Question: Hi have a app with a actionbar sherlock and a listview that shows 1 imageview and 2 textviews, but the actionbar blocks the first row in listview. (See image here)
This is the code
'''
<?xml version="1.0" encoding="utf-8"?>
<LinearLayout xmlns:android="http://schemas.android.com/apk/res/android"
android:id="@+id/settings"
android:layout_width="fill_parent"
android:layout_height="fill_parent"
android:orientation="vertical" >
<ListView
android:id="@+id/android:list"
android:layout_width="wrap_content"
android:layout_height="538dp"/>
</LinearLayout>
'''
and the row.xml
'''
<?xml version="1.0" encoding="utf-8"?>
<LinearLayout xmlns:android="http://schemas.android.com/apk/res/android"
android:layout_width="match_parent"
android:layout_height="match_parent"
android:orientation="vertical" >
<LinearLayout
android:id="@+id/linearLayout2"
android:layout_width="match_parent"
android:layout_height="wrap_content"
android:layout_weight="0.17"
android:orientation="vertical" >
<RelativeLayout
android:id="@+id/relativeLayout1"
android:layout_width="match_parent"
android:layout_height="wrap_content" >
<LinearLayout
android:id="@+id/linearLayout3"
android:layout_width="wrap_content"
android:layout_height="wrap_content"
android:layout_alignParentLeft="true"
android:layout_centerVertical="true" >
<ImageView
android:id="@+id/iNavigation"
android:layout_width="wrap_content"
android:layout_height="wrap_content"
android:paddingLeft="10px"
android:paddingTop="10px"
android:src="@drawable/llevame" />
</LinearLayout>
<LinearLayout
android:id="@+id/linearLayout4"
android:layout_width="wrap_content"
android:layout_height="wrap_content"
android:layout_alignParentRight="true"
android:layout_centerVertical="true"
android:layout_toRightOf="@+id/linearLayout3"
android:orientation="vertical" >
<TextView
android:id="@+id/nombreTienda"
android:layout_width="match_parent"
android:layout_height="wrap_content"
android:paddingLeft="12px"
android:text="Large Text"
android:textAppearance="?android:attr/textAppearanceLarge" />
</LinearLayout>
</RelativeLayout>
<TextView
android:id="@+id/dirTienda"
android:layout_width="match_parent"
android:layout_height="wrap_content"
android:paddingLeft="10px"
android:paddingTop="30px"
android:text="TextView"
android:textSize="15px" />
</LinearLayout>
</LinearLayout>
'''
I have other activity same of this and dont happen this..Why?
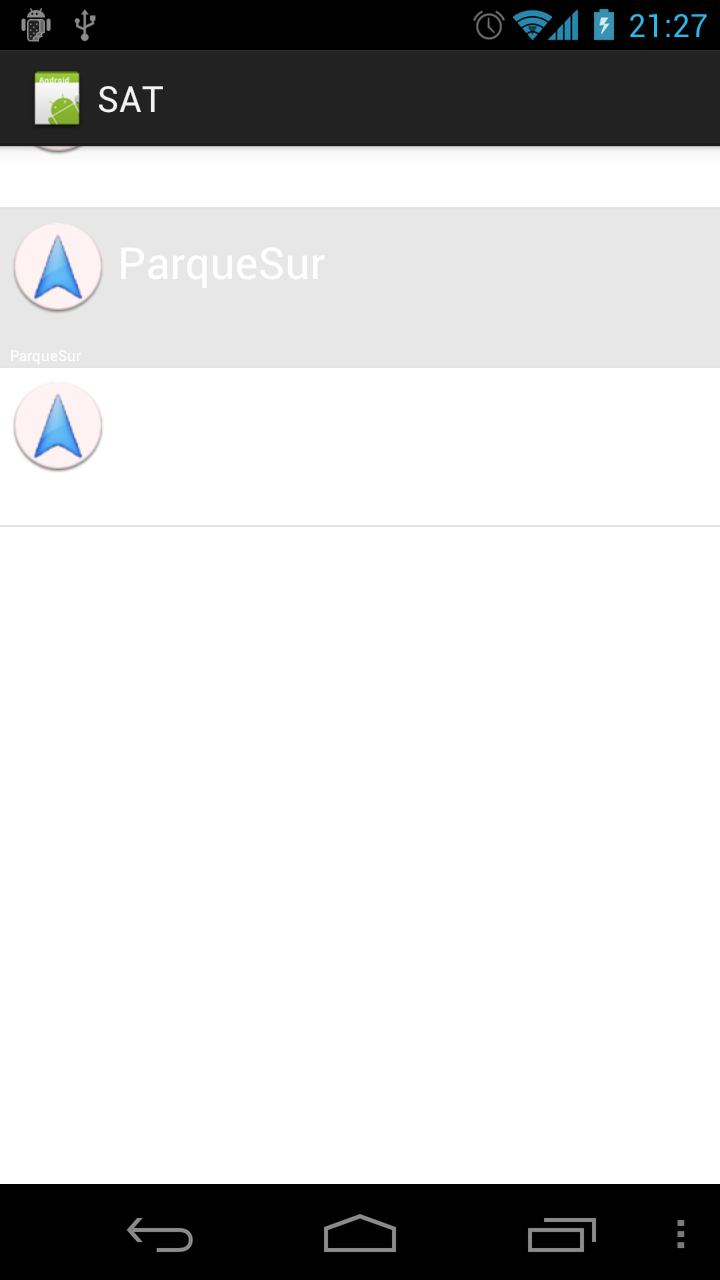
Answer: It appears as though the action bar is overlapping your gallery. Try adding:
'''
android:layout_marginTop="?android:attr/actionBarSize"
'''
To your "settings" LinearLayout. Without seeing your other Activity's XML, it's difficult to say why it's not happening there.